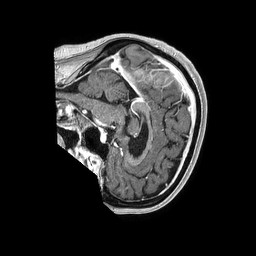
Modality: T1w
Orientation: sagittal
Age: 64
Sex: female
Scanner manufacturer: philips
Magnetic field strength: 1.5 T
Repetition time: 0.007649 s
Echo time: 0.003525 s